Question: So, I'm on a shared hosting account which means my root is my public_html folder. In order to get Laravel to work according to my knowledge is to throw the core files above public_html.
I managed to get it working with the following htaccess code:
'''
RewriteEngine on
RewriteCond %{HTTP_HOST} ^site.com$ [NC,OR]
RewriteCond %{HTTP_HOST} ^www.site.com$
RewriteCond %{REQUEST_URI} !public/
RewriteRule (.*) /public/$1 [L]
'''
That worked fine until I tried to load my css files.
When I try to load the css with what I assume will work ( site.com/css/style.css ) It throws a 404 and cannot be accessed. Below is the /public folder layout.
/public/ folder layout:

If anyone has any ideas, I'd be glad to hear them. I'm quite sorry if this is a simple fix or if this was already posted, I wasn't given any good recommendations while creating this.
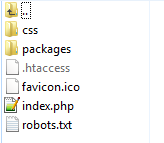
Answer: You should be throwing the core files above 'public_html'.
Just leave the '.htaccess' file untouched - and rename the folder 'public' to 'public_html'. Then inside 'bootstrap/paths.php' change
'''
'public' => __DIR__.'/../public',
'''
to
'''
'public' => __DIR__.'/../public_html',
'''
You'll also need to run 'composer update' after the change.